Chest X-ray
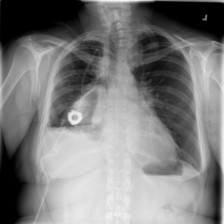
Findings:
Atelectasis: negative
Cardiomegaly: negative
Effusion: positive
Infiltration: negative
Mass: negative
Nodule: negative
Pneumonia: negative
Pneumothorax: negative
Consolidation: negative
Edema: negative
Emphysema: negative
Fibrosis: negative
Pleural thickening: negative
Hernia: negative